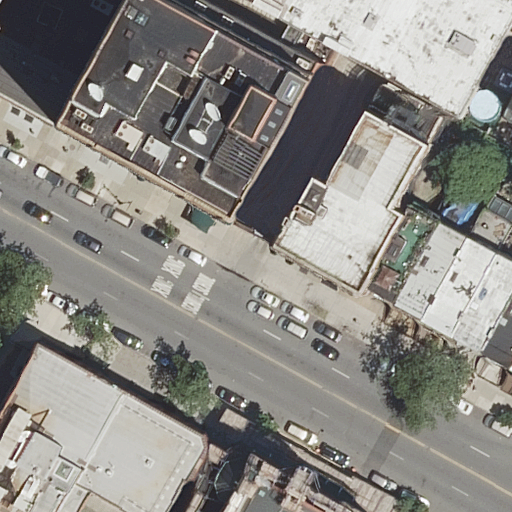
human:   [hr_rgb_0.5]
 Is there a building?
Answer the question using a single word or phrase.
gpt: yes

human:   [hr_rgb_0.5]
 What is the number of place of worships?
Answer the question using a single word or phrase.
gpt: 2

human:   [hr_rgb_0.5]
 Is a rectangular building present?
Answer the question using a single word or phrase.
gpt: yes

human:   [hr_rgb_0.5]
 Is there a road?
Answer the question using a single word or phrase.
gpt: yes

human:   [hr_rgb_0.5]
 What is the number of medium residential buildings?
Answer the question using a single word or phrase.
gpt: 6

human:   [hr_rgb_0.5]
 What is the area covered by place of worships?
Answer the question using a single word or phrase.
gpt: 851m2

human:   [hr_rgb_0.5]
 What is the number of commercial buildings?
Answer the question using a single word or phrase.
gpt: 0

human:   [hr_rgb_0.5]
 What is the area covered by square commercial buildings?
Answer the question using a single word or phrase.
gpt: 0m2

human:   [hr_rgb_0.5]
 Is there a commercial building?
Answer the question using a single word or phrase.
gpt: no

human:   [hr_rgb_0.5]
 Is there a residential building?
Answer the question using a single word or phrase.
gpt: yes

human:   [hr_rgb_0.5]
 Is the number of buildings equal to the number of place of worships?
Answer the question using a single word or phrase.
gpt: no

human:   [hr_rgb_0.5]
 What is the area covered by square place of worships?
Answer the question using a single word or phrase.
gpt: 0m2

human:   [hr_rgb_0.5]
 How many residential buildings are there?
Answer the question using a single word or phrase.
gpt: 13

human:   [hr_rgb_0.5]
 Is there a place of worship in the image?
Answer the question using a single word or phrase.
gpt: yes

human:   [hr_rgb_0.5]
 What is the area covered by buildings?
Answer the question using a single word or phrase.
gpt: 2094m2

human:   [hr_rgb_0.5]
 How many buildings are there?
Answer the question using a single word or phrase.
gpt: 15

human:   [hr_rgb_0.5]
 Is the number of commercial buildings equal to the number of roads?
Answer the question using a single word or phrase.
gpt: no

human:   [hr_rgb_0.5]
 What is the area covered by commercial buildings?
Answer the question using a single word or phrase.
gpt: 0m2

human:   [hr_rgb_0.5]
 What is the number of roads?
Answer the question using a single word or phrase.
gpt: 3

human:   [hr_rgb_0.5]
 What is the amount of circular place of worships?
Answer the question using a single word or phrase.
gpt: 0

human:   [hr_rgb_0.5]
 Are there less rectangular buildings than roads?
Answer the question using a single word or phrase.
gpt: no

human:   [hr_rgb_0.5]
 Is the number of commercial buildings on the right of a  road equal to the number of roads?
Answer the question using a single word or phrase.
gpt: no

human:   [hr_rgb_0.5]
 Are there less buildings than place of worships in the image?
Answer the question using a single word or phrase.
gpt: no

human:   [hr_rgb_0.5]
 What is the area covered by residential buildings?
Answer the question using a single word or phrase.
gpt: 1751m2

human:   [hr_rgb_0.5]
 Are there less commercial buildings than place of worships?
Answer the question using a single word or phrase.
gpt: yes

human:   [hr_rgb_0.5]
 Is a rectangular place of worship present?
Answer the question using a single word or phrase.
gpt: no

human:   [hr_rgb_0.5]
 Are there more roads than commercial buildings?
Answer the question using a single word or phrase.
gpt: yes

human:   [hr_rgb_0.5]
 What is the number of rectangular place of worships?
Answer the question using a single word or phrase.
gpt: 0

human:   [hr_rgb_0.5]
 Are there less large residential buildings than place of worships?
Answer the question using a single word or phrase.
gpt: yes

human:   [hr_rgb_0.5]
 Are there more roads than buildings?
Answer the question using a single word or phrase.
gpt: no

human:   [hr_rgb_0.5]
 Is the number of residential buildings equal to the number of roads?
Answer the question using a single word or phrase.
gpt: no

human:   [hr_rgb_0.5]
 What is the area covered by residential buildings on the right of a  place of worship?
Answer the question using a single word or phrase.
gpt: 1210m2

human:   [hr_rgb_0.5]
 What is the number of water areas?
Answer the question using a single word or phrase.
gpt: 0

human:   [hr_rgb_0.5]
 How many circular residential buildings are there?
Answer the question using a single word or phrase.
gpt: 0

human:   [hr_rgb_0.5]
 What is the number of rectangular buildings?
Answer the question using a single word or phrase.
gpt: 9

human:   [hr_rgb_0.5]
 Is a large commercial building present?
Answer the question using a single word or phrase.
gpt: no

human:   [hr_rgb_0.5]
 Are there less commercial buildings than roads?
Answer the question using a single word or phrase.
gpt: yes

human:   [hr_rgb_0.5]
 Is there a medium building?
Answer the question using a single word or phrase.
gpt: yes

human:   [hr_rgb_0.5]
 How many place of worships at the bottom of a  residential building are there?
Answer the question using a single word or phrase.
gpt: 2

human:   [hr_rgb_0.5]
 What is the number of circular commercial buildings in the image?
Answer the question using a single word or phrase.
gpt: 0

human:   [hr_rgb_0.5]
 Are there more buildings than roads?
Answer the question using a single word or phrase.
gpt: yes

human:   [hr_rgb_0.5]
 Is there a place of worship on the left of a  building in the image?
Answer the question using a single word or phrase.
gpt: yes

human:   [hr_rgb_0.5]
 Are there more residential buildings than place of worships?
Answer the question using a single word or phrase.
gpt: yes

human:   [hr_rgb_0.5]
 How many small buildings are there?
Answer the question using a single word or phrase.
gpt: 6

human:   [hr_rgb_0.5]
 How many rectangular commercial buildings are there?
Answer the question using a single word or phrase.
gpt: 0

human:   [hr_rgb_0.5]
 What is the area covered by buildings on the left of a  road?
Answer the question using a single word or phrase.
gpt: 668m2

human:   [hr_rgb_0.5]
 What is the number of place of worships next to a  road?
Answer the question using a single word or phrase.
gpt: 2

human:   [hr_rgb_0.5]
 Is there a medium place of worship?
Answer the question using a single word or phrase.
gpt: yes

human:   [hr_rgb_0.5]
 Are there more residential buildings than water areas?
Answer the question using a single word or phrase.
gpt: yes

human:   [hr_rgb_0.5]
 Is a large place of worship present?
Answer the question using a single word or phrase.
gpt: yes

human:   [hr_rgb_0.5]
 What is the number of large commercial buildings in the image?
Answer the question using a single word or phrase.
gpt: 0

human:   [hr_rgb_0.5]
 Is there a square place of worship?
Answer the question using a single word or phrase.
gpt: no

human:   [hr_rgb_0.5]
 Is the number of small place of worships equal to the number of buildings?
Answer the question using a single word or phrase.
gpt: no

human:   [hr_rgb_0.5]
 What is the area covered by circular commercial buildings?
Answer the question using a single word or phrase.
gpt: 0m2

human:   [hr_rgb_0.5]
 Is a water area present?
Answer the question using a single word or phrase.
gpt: no

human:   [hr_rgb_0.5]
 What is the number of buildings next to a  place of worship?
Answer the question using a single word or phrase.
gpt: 15

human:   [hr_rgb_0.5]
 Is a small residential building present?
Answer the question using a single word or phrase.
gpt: yes

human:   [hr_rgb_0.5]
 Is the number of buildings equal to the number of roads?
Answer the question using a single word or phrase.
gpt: no

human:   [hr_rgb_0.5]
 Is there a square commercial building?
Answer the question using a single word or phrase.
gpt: no

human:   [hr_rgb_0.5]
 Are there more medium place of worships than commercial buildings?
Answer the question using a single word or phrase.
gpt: yes

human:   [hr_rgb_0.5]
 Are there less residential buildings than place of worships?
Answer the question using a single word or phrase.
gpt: no

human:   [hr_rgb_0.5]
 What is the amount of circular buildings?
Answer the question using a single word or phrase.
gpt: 0

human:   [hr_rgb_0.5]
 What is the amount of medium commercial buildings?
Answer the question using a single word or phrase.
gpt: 0

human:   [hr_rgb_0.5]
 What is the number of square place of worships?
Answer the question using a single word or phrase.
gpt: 0